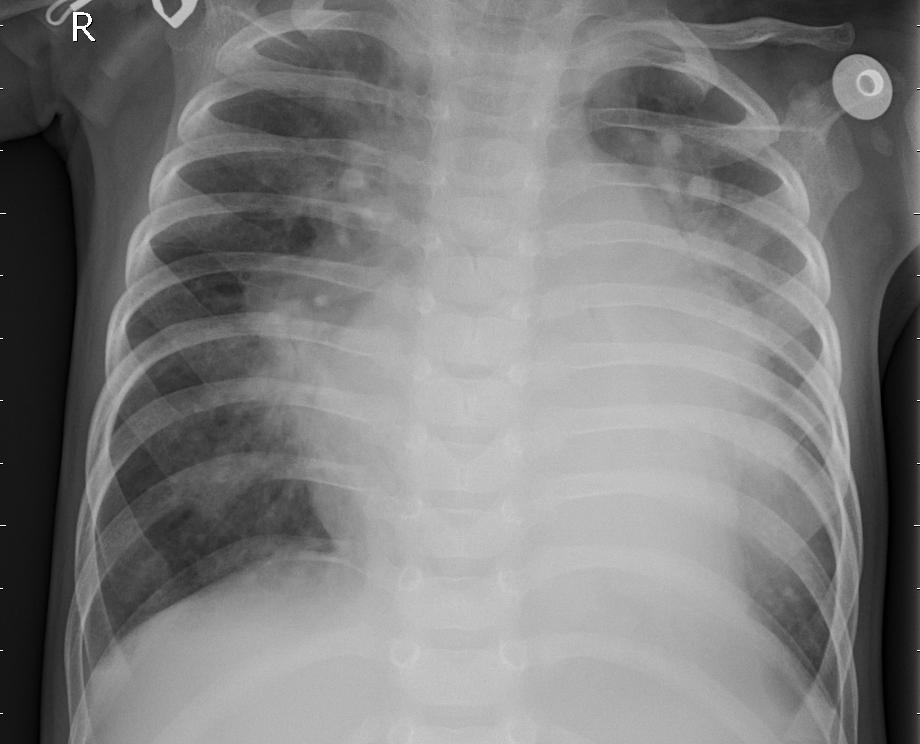
Diagnosis: PNEUMONIA